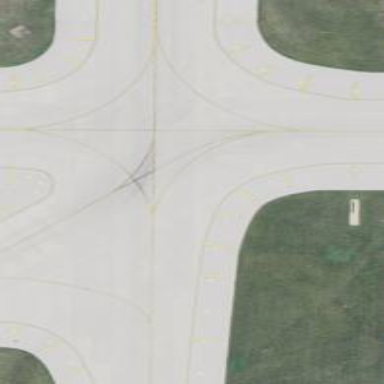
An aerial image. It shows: Image of taxiway at airport.